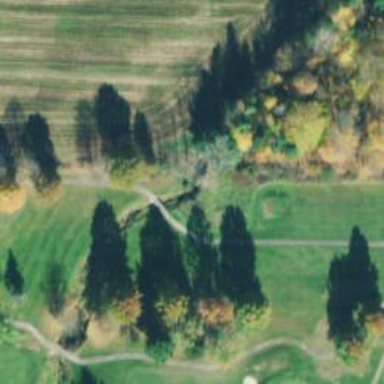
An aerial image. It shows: Pathway for golfing.